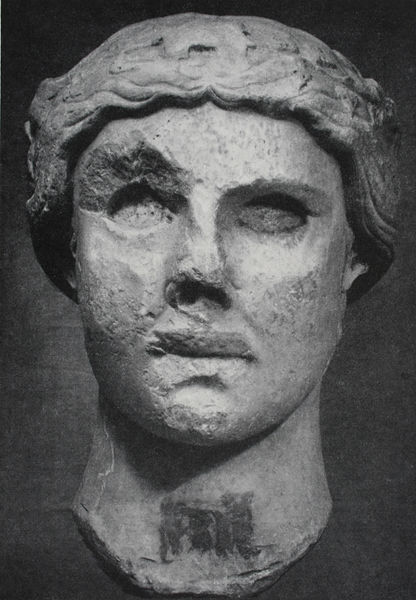
Titel: Kopf der Justitia imperialis - Skulptur für die Brückentoranlage von Capua
Standort: Capua
Institution: Museo Campano
Schlagwörter: blätter, gott, kopf, mann, schatten, weiß, frau, frisur, grau, haar, hintergrund, licht, mund, nase, ohr, schwarz, stirn, blick, alt, augen, band, gesicht, mensch, stein, bildnis, hals, portrait, porträt, brücke, auge, figur, haare, augenbrauen, frontal, kinn, lippen, locken, ohren, scheitel, oval, keramik, skulptur, ton, wangen, man, leer, risse, weiblich, büste, stuck, bildhauerei, plastik, sein, ohrläppchen, foto, fotografie, photographie, flechten, antike, blind, schwarzweiss, augenhöhlen, haarkranz, lorbeer, nasenlöcher, braue, rom, photo, fragment, kaputt, antik, griechisch, mittelalter, zerstört, museum, gips, verletzung, fotographie, klassik, aufnahme, mittelalterlich, römisch, got, fau, justitia, steinmetzarbeit, skultptur, scharte, beschädigt, platik, haase, hls, augenhöhle, abgebrochen, frisu, angeschlagen, fehlt, kpof, brückentoranlage, capua, brückentoranlage von capua, brückenfigur, büste mann, schart, ohne augen, abgestoßen, angestoßen, fehr, bestoßungen, brauehaar, tuchplastik